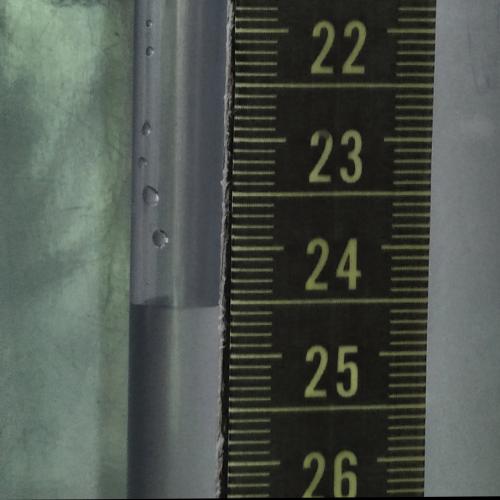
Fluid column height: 24.5 cm